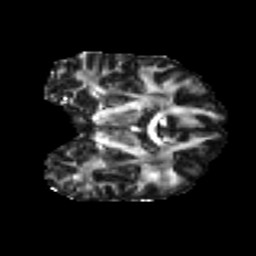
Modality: FA
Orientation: coronal
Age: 32
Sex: female
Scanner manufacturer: ge
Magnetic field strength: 3 T
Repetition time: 7.8 s
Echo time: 0.0608 s